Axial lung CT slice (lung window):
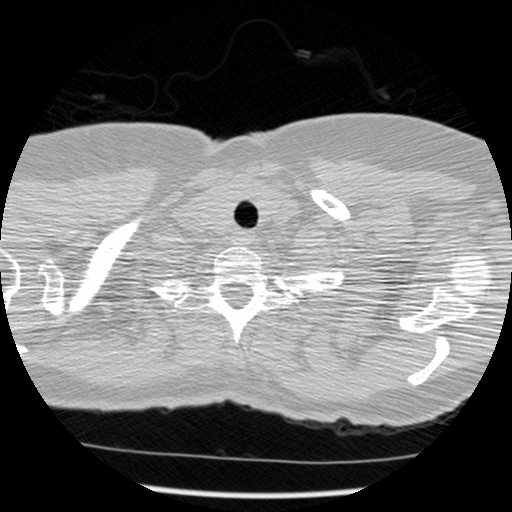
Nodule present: no